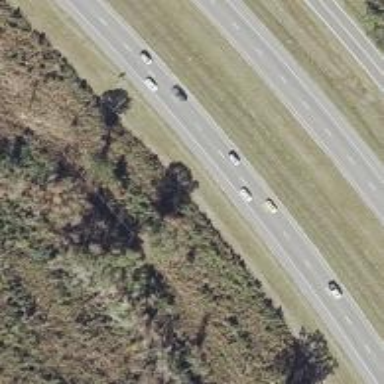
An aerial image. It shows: Expressway with asphalt surface classified as trunk highway.